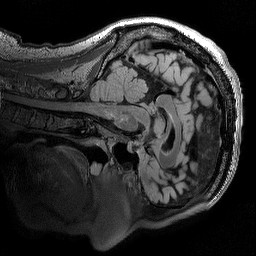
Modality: T2w
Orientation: sagittal
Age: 46
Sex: male
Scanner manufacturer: siemens
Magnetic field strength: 3 T
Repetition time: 5 s
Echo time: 0.386 s